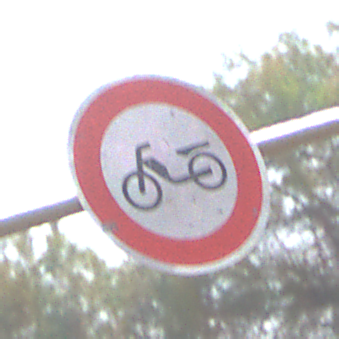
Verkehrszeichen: VerbotMofas
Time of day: MorningAfternoon
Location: Outdoor (Nature)
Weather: PartlyCloudy
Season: NotSpecified
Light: Natural